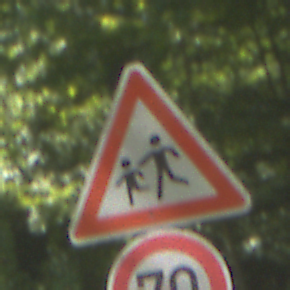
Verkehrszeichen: KinderRechts
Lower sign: Geschwindigkeit70
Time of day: Midday
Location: Outdoor (RoadRail)
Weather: Clear
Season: NotSpecified
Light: Natural